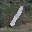
Label: 1